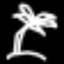
Label: palm tree